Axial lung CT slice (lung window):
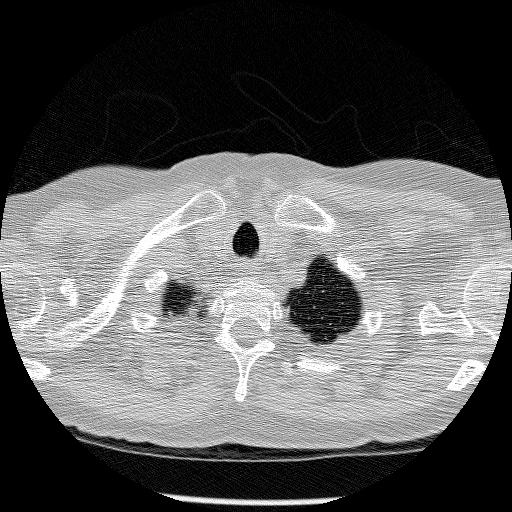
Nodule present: no